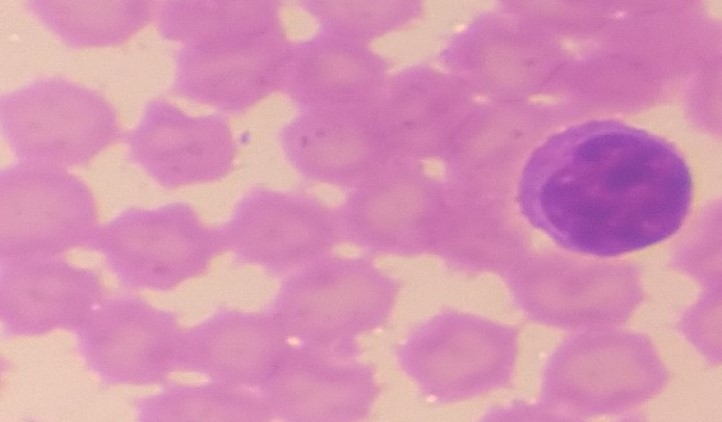
White blood cell type: Lymphocyte